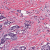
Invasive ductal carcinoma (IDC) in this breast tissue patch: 1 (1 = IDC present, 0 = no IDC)